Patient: sex M, age 52
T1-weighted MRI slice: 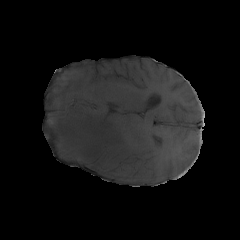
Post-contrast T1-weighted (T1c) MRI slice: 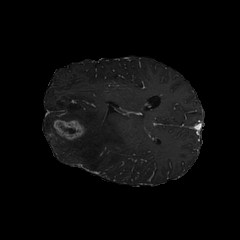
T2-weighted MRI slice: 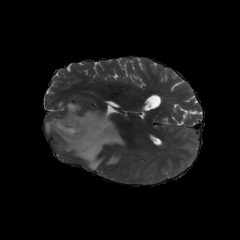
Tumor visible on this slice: yes
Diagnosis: Glioblastoma, IDH-wildtype
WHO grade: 4